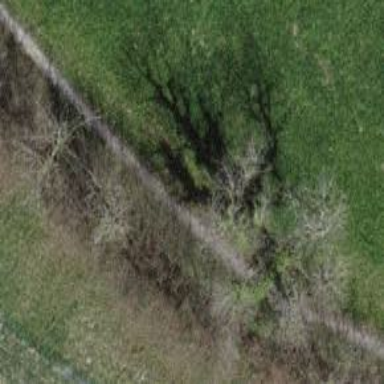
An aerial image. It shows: Grass path.